Question: I've been trying to achieve a certain look on an HTML page with CSS3 (taking baby steps with Foundation framework). I would like main content to be flanked by a repeating background image (sort of like this public example: <URL>- i.e. The blogger's content is "surrounded" by his image. Here is my app.css file:
'''
body {
background: url('../img/TCBlogo-beta.jpg');
}
'''
My image is 388px by 261px here:
Here is my home.html (the repeating jpg file does not "flank" the div on each side; it "overlays" the content):
'''
<!doctype html>
<html>
<head>
<meta charset="utf-8" />
<meta name="viewport" content="width=device-width, initial-scale=1.0" />
<title>Welcome</title>
<link rel="stylesheet" href="css/foundation.css" />
<link rel="stylesheet" href="css/app.css" />
<script src="js/vendor/modernizr.js"></script>
</head>
<body>
<div class="row">
<div class="large-4 columns">
<p>
Lorem ipsum dolor sit amet, consectetur adipiscing elit fusce vel sapien elit in malesuada semper mi, id sollicitudin
urna fermentum ut fusce varius nisl ac ipsum gravida vel pretium tellus.
Lorem ipsum dolor sit amet, consectetur adipiscing elit fusce vel sapien elit in malesuada semper mi, id sollicitudin
urna fermentum ut fusce varius nisl ac ipsum gravida vel pretium tellus.
</p>
<p>
Lorem ipsum dolor sit amet, consectetur adipiscing elit fusce vel sapien elit in malesuada semper mi, id sollicitudin
urna fermentum ut fusce varius nisl ac ipsum gravida vel pretium tellus.
Lorem ipsum dolor sit amet, consectetur adipiscing elit fusce vel sapien elit in malesuada semper mi, id sollicitudin
urna fermentum ut fusce varius nisl ac ipsum gravida vel pretium tellus.
</p>
</div>
<div class="large-4 columns">
<h1>Welcome to my site</h1>
</div>
<div class="large-4 columns ">
<p>
Lorem ipsum dolor sit amet, consectetur adipiscing elit fusce vel sapien elit in malesuada semper mi, id sollicitudin
urna fermentum ut fusce varius nisl ac ipsum gravida vel pretium tellus.
Lorem ipsum dolor sit amet, consectetur adipiscing elit fusce vel sapien elit in malesuada semper mi, id sollicitudin
urna fermentum ut fusce varius nisl ac ipsum gravida vel pretium tellus.
</p><p>
Lorem ipsum dolor sit amet, consectetur adipiscing elit fusce vel sapien elit in malesuada semper mi, id sollicitudin
urna fermentum ut fusce varius nisl ac ipsum gravida vel pretium tellus.
Lorem ipsum dolor sit amet, consectetur adipiscing elit fusce vel sapien elit in malesuada semper mi, id sollicitudin
urna fermentum ut fusce varius nisl ac ipsum gravida vel pretium tellus.
</p><p>
Lorem ipsum dolor sit amet, consectetur adipiscing elit fusce vel sapien elit in malesuada semper mi, id sollicitudin
urna fermentum ut fusce varius nisl ac ipsum gravida vel pretium tellus.
Lorem ipsum dolor sit amet, consectetur adipiscing elit fusce vel sapien elit in malesuada semper mi, id sollicitudin
urna fermentum ut fusce varius nisl ac ipsum gravida vel pretium tellus.
</p>
</div>
</div>
<script src="js/vendor/jquery.js"></script>
<script src="js/foundation.min.js"></script>
<script>
$(document).foundation();
</script>
</body>
</html>
'''
<URL>
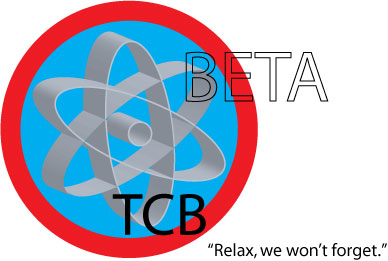
Answer: In your CSS do, where 'width:***px;' is your desired width in pixels that you want your "white divs" to be:
'''
body{background-color:yellow;}
.row{width:***px;margin:0 auto;background-color:white;}
'''
See this <URL> for an example.